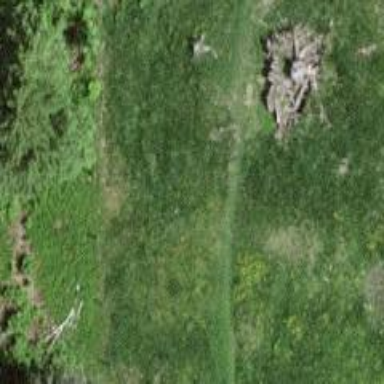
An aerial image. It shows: Grass track with grade4 quality surface.